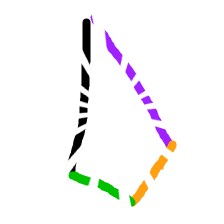
Shape: kite